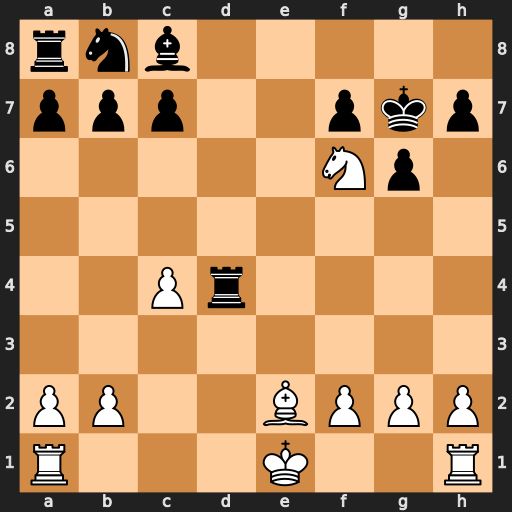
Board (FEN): rnb5/ppp2pkp/5Np1/8/2Pr4/8/PP2BPPP/R3K2R
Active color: w
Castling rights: KQ
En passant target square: -
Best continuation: Ne8+ Kf8 Nxc7 Na6 Nxa8